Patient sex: M
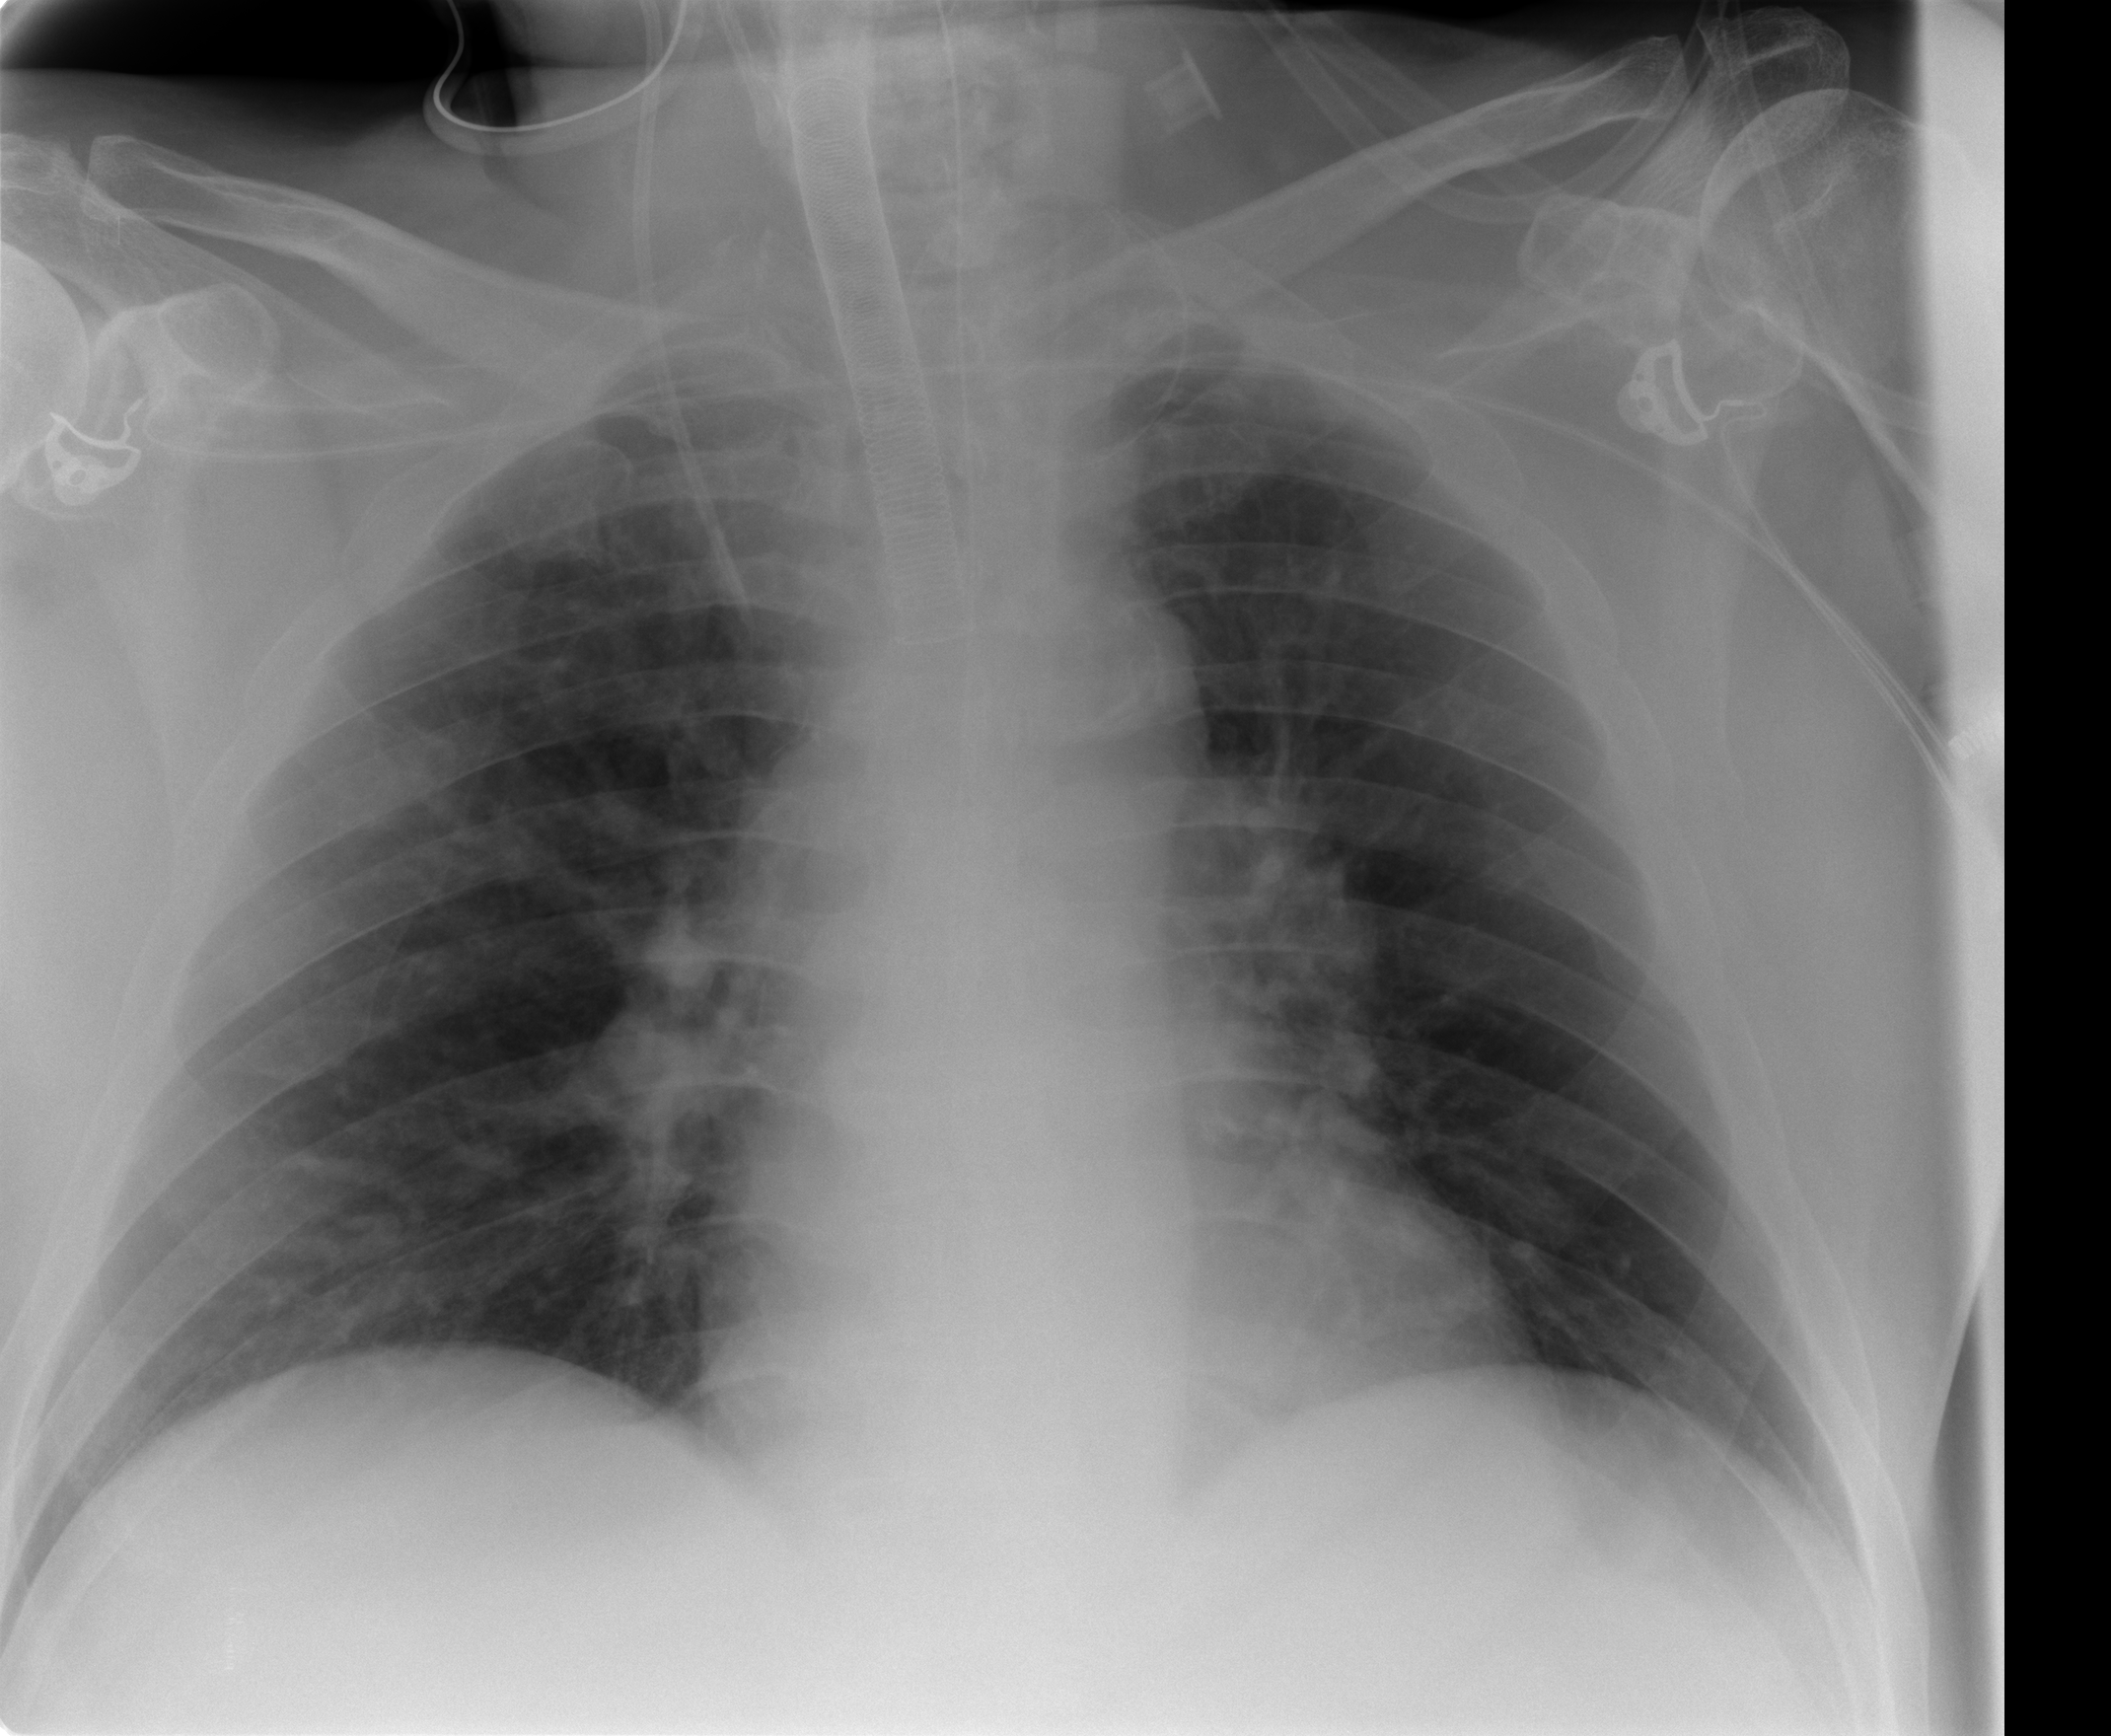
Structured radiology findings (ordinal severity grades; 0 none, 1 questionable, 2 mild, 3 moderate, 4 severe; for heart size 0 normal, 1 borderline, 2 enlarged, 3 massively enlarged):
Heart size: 0
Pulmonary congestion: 2
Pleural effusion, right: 0
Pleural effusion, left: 0
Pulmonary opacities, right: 0
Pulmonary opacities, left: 0
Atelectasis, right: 0
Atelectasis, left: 0